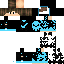
A male human skin with dark skin, wearing brown long hair dressed in a blue hoodie and black pants, featuring a closed mouth.